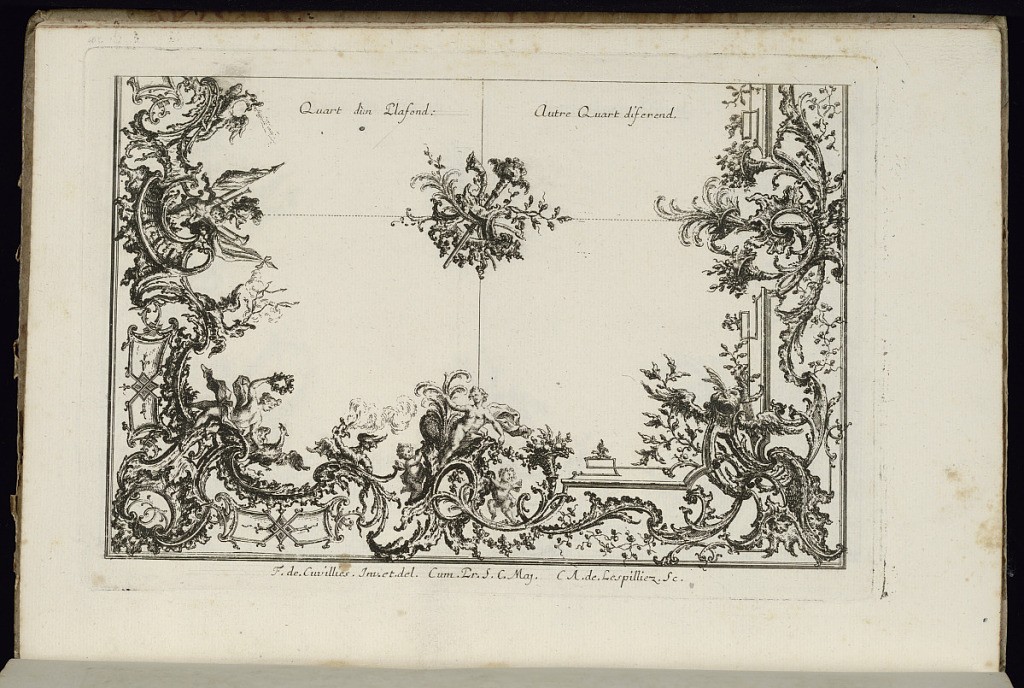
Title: Two Quarters of a Ceiling
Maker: François de Cuvilliés the Elder, Belgian, 1695 - 1768
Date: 1740–68
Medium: Etching and engraving on paper
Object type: Bound print
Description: Design for two quarters of a rocaille ceiling with alternate suggestions divided by a central rosette.